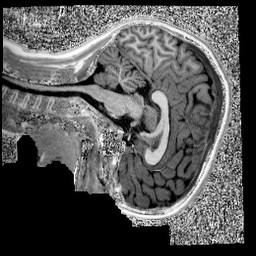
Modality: UNIT1
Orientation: sagittal
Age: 10
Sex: female
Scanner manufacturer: siemens
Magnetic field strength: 3 T
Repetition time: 4 s
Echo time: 0.00303 s